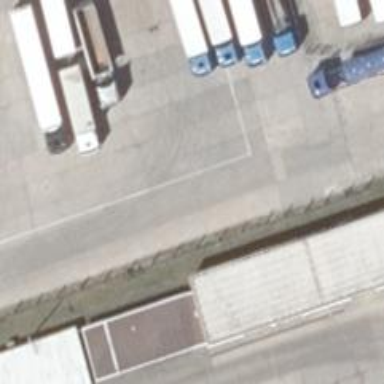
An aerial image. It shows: Industrial building.